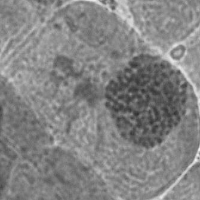
Label: prophase